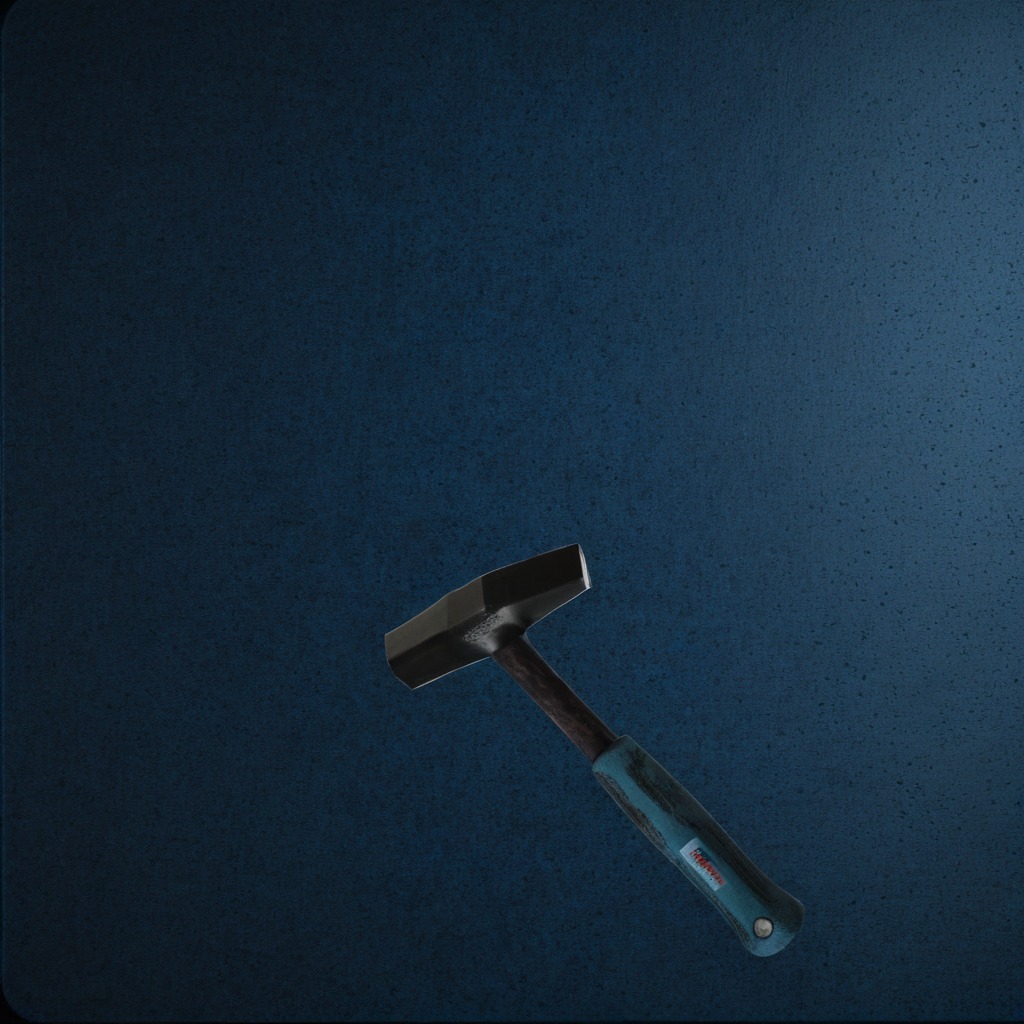
A hammer is lying on the clean granite tabletop covered with a blue rubber mat inside a workshop at night dim ambient light soft shadows worn but beneath the mat